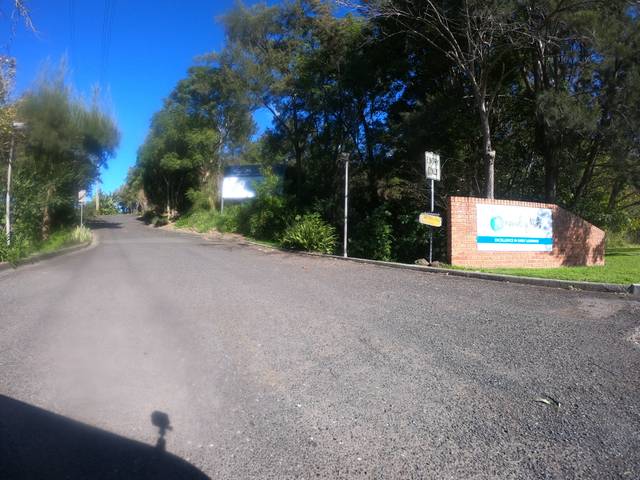
Region: Australia
Coordinates: -34.435, 150.849